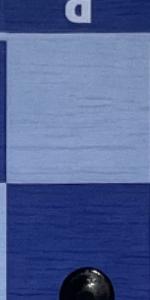
Label: Empty